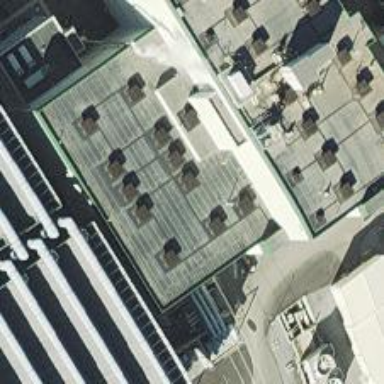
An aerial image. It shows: Steam turbine generator.